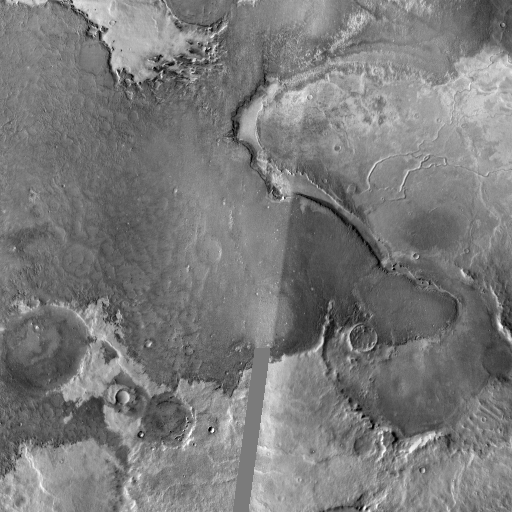
Crater classes present: Background, Other, Buried